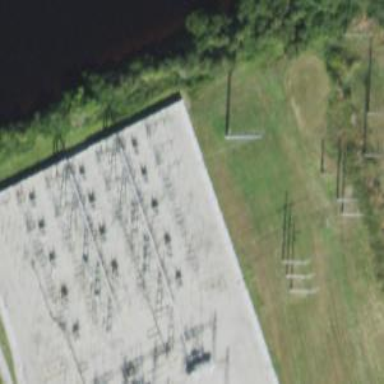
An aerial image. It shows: Switch for power supply.